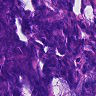
Metastatic tissue present: no